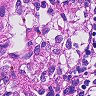
Metastatic tissue present: no